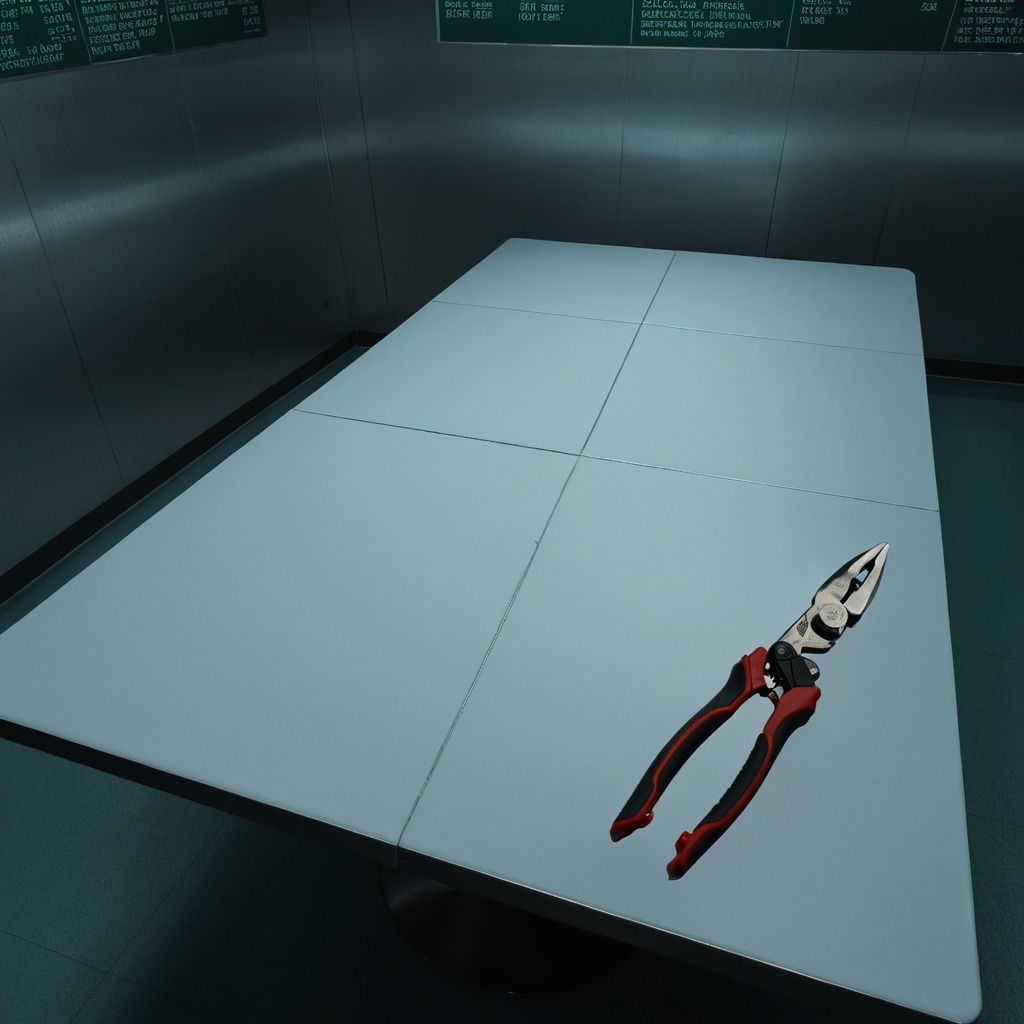
A plier is lying on the table.